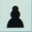
Piece: bP